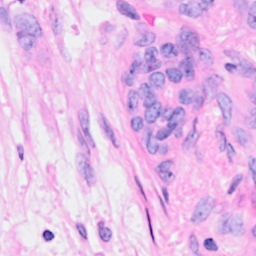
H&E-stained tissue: Breast